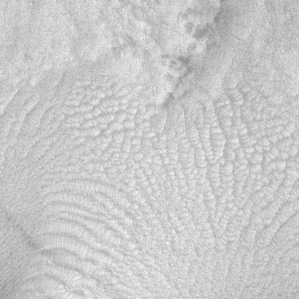
Label: frost